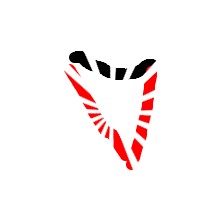
Shape: triangle